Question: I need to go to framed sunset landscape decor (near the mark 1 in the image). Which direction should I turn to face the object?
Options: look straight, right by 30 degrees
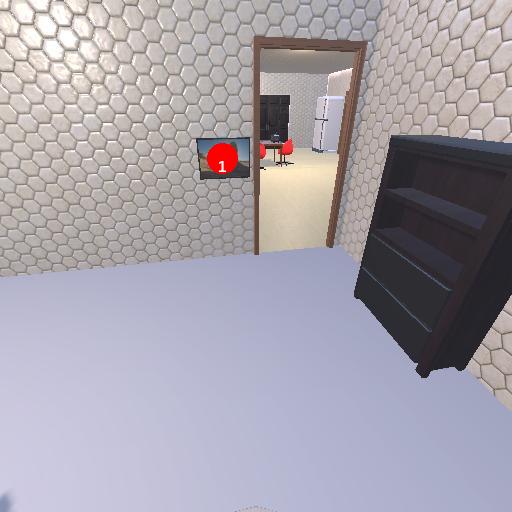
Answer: look straight